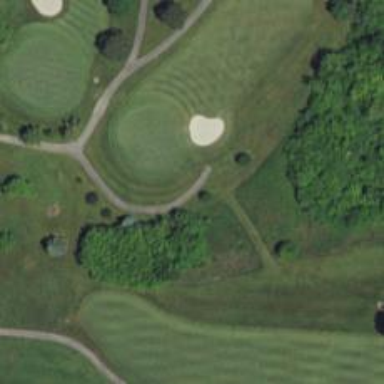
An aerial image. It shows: Pathway for golfing.